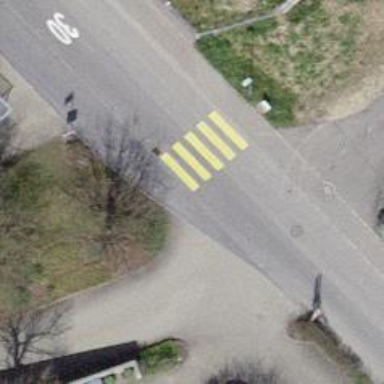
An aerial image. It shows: Uncontrolled zebra crossing with notable zebra markings.